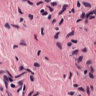
Metastatic tissue present: no